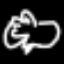
Label: frog